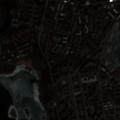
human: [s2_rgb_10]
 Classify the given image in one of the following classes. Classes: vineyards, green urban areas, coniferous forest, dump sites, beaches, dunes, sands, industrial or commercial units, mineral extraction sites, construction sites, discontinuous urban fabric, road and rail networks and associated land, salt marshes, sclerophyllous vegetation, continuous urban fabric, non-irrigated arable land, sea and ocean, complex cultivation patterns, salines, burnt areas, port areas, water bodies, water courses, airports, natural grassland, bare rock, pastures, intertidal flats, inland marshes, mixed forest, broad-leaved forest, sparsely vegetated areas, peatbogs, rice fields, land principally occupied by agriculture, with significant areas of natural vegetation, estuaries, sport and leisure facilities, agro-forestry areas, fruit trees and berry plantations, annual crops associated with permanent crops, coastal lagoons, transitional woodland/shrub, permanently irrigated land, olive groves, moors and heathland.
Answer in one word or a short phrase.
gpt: discontinuous urban fabric, industrial or commercial units, sea and ocean